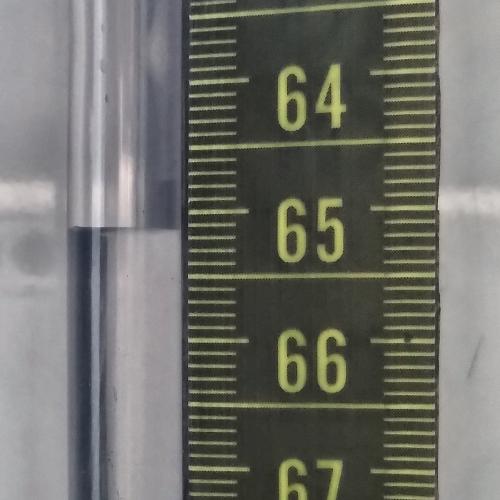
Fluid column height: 65.1 cm